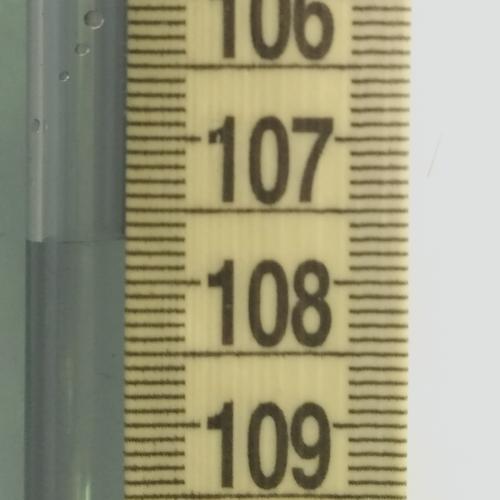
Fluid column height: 107.7 cm